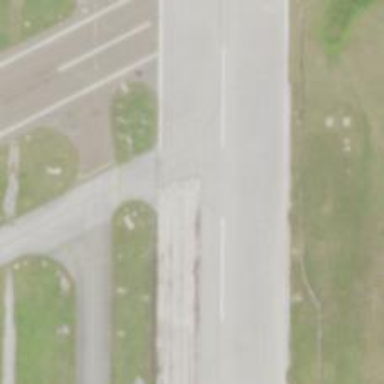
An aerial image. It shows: View of taxiway at the airport.